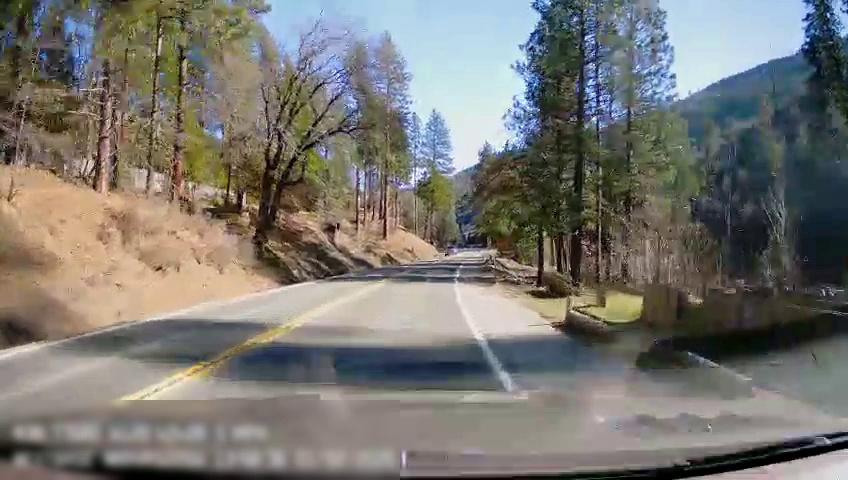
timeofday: Day
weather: Sunny
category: Drivable Space
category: Drivable Space
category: Vehicles | Truck
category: Lanes | Opposite Lane
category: Lanes | Current Lane
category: Lanes | Opposite Lane
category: Lanes | Current Lane